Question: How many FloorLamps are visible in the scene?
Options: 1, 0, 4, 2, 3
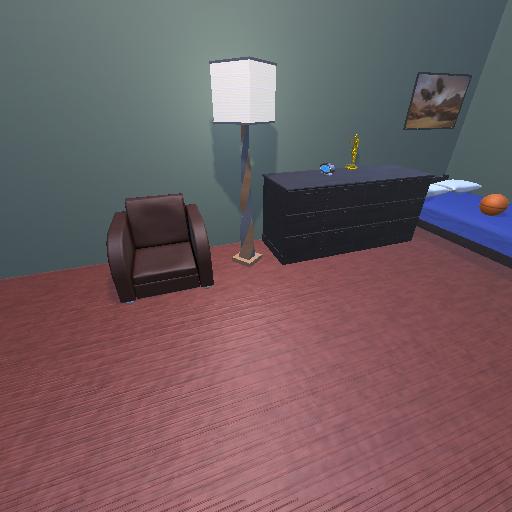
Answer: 1